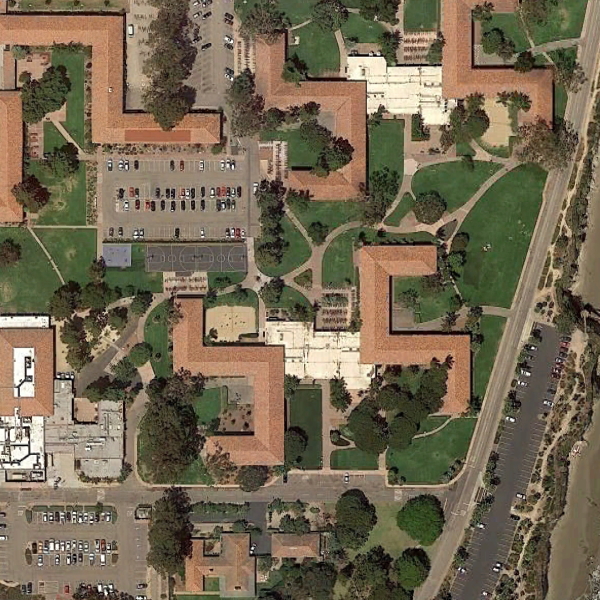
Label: School